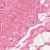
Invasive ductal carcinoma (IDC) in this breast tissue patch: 0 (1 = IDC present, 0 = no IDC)